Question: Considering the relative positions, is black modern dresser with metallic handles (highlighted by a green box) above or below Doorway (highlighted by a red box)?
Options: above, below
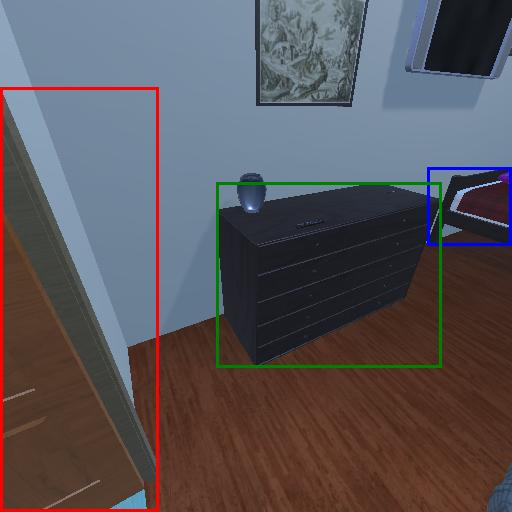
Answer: above